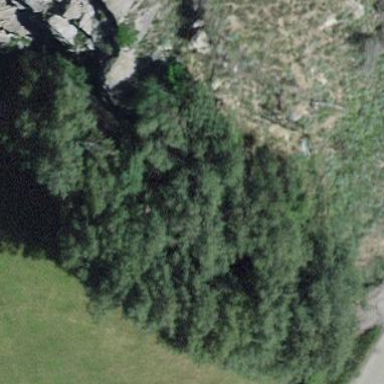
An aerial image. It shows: Forest area.